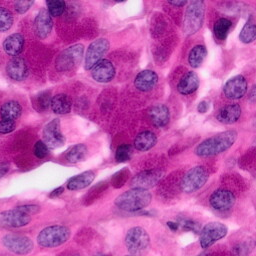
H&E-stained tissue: Pancreatic